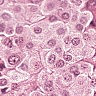
Metastatic tissue present: yes